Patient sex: M
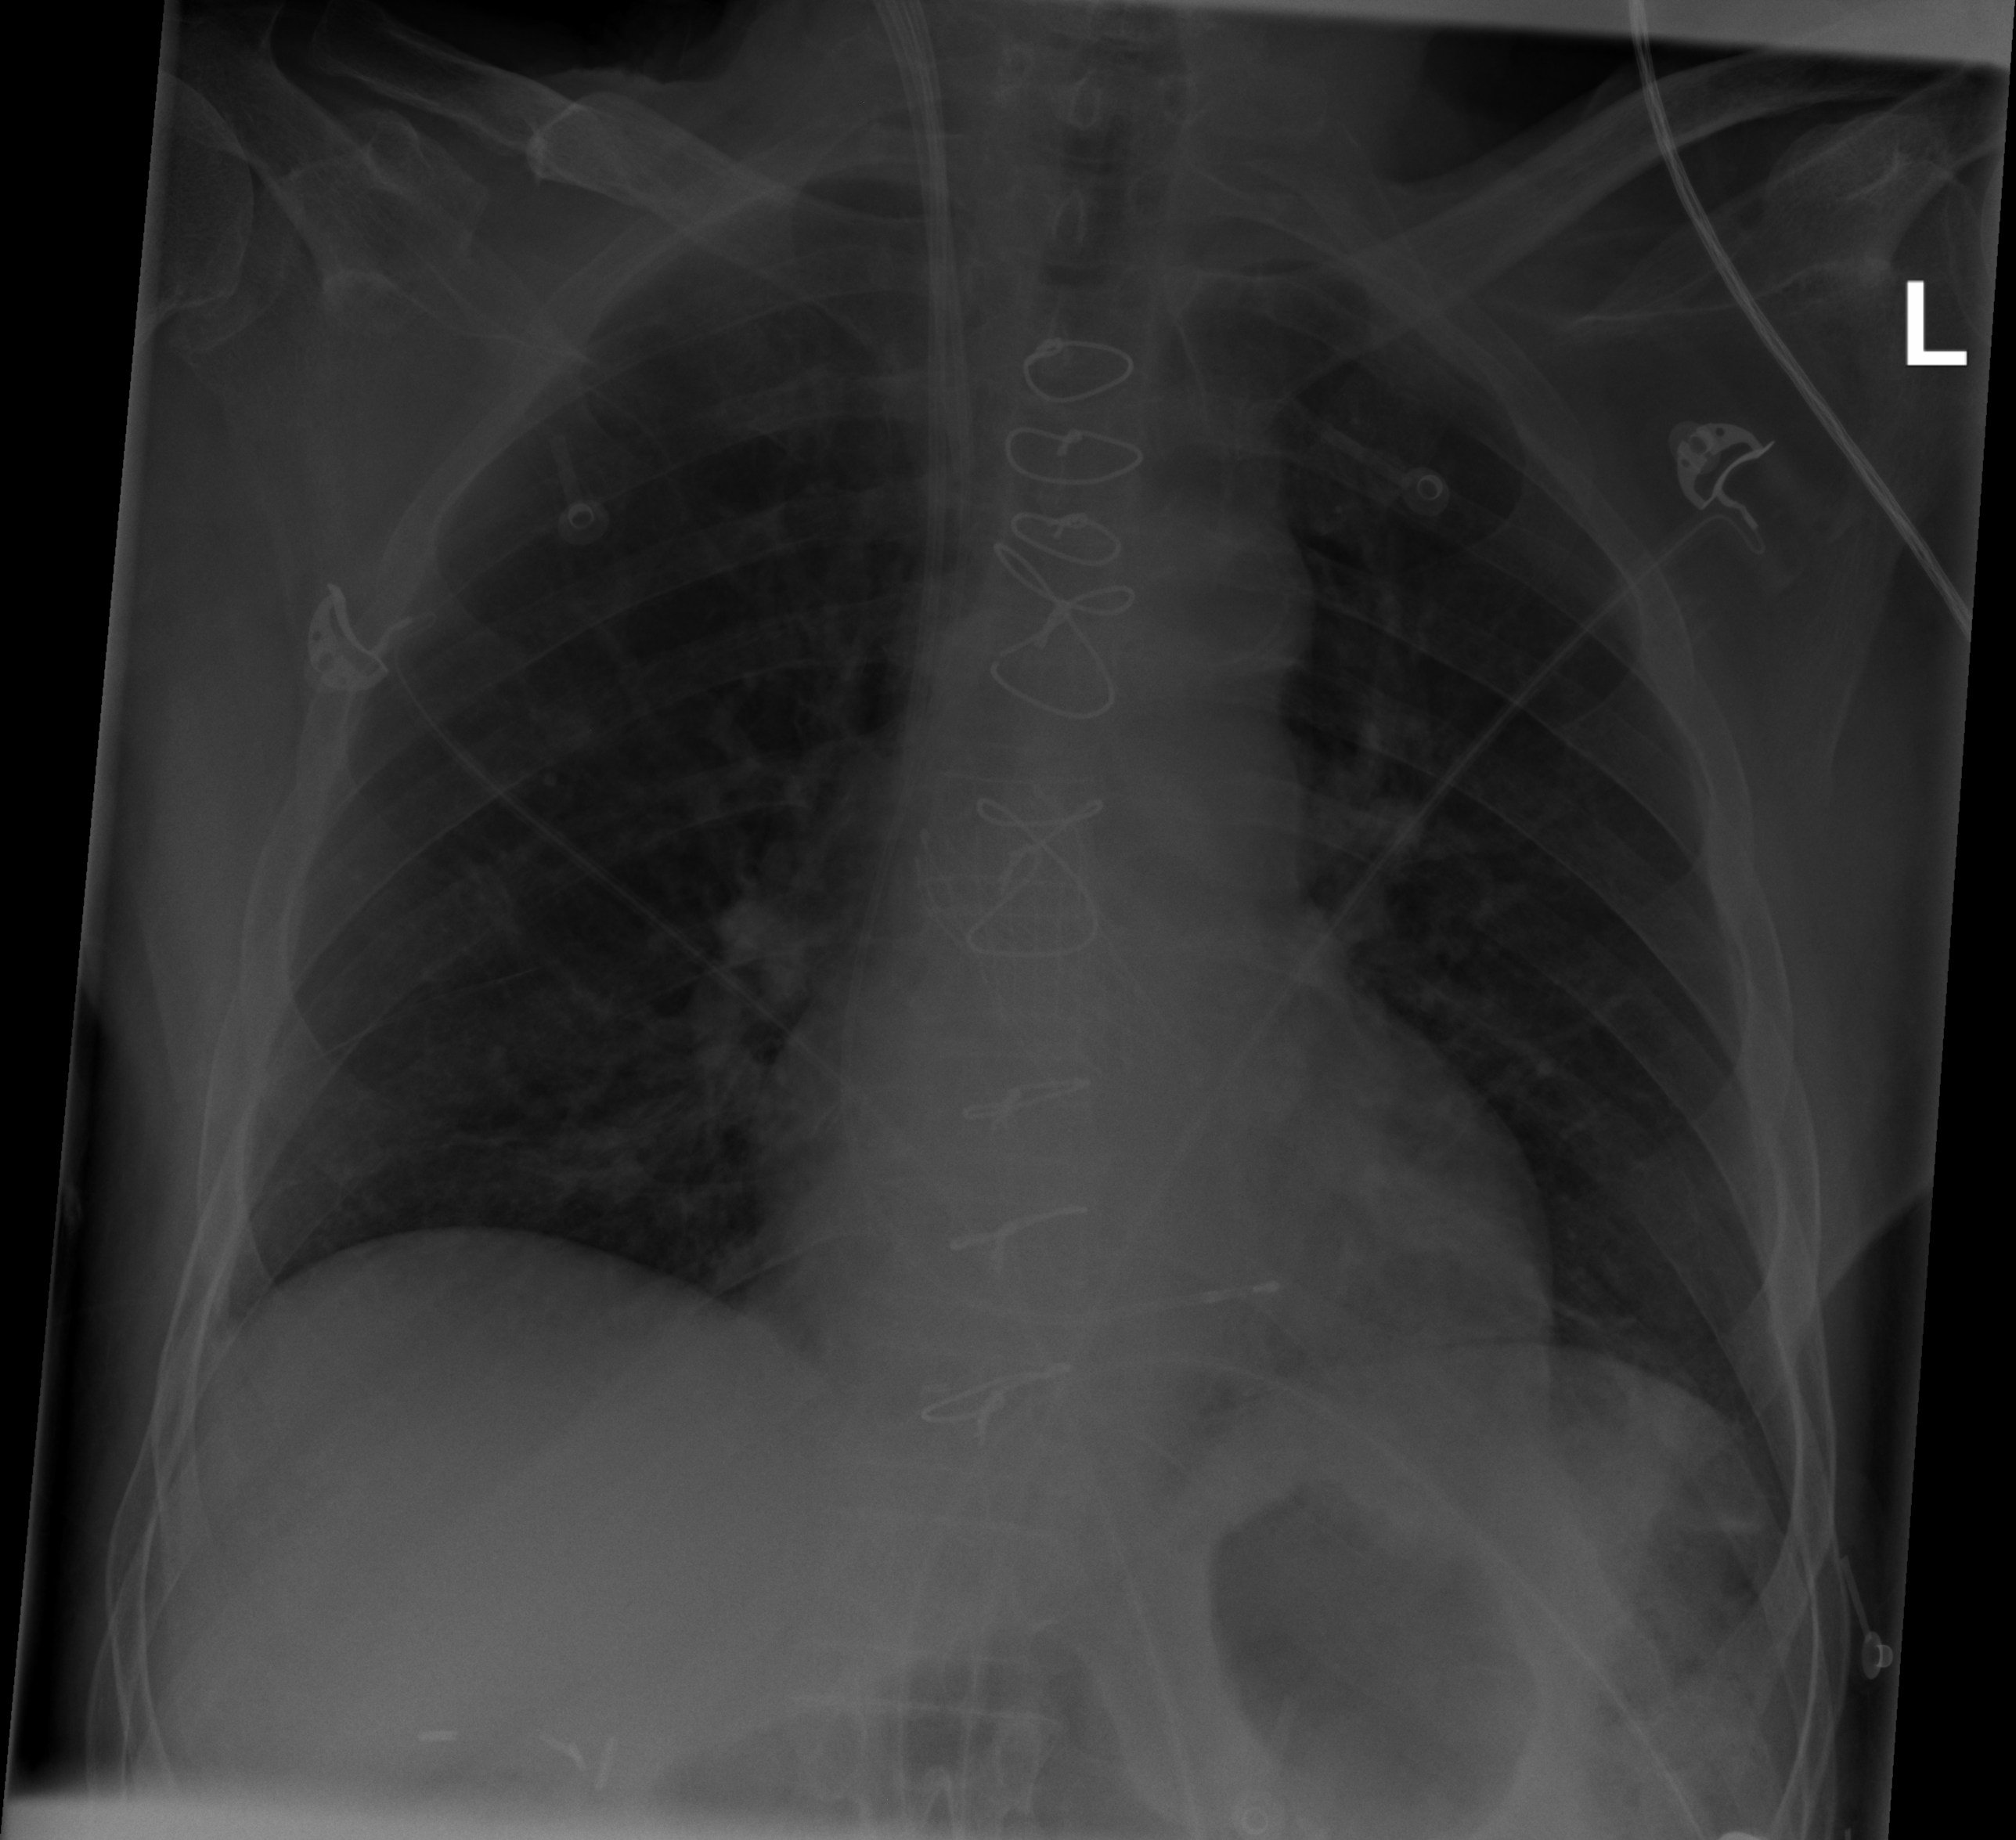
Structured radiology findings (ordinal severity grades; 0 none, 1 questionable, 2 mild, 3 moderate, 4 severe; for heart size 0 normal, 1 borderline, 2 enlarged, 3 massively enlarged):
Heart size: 0
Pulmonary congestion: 0
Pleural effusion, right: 1
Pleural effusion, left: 0
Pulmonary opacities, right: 0
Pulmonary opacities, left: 0
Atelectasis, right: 2
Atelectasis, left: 2